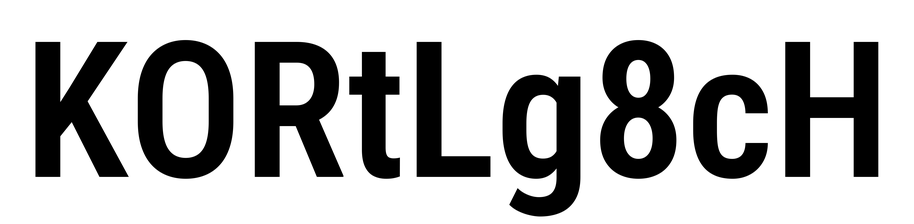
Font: Roboto_Condensed_SemiBold